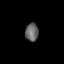
Tissue: skin
Cell type: Epithelial cells
Senescence score: 0.2612
Nuclear area (px): 234
Mean DAPI intensity: 100.718